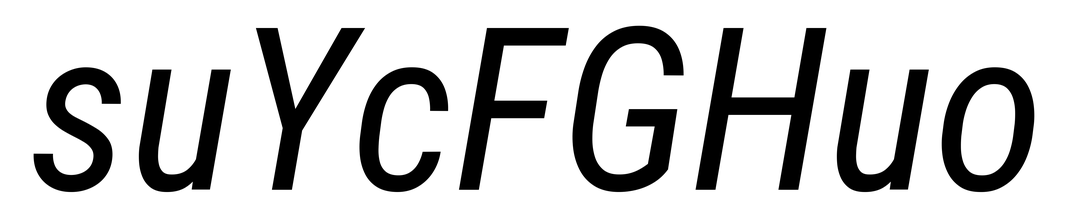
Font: Roboto-Italic_Condensed_Italic